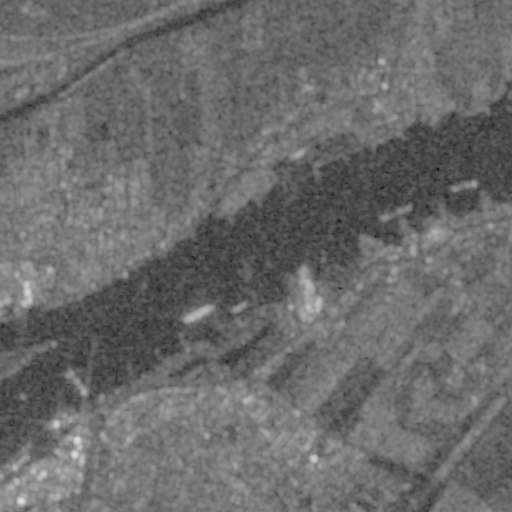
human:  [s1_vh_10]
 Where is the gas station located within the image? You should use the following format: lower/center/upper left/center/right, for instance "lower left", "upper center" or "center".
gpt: The gas station is located in the center left of the image.
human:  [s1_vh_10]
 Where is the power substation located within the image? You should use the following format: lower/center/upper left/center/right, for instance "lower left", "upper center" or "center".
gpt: The power substation is located in the center left of the image.
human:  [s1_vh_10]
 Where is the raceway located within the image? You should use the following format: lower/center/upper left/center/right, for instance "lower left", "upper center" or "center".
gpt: The raceway is located in the upper center of the image.
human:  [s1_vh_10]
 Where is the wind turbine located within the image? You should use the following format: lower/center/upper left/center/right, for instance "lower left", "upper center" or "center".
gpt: The wind turbine is located in the upper left of the image.
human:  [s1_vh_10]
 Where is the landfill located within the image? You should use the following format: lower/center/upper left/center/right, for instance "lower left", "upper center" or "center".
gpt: There is no landfill in the image.

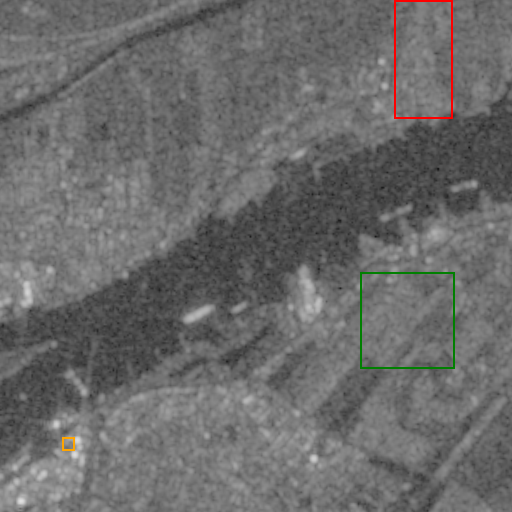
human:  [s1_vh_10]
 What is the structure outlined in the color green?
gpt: The structure outlined in green is a crop field.
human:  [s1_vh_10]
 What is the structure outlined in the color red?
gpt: The structure outlined in red is a park.
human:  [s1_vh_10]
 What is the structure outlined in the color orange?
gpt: The structure outlined in orange is a parking lot.
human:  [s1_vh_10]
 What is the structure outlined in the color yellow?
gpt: There is no yellow outline.